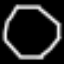
Label: octagon